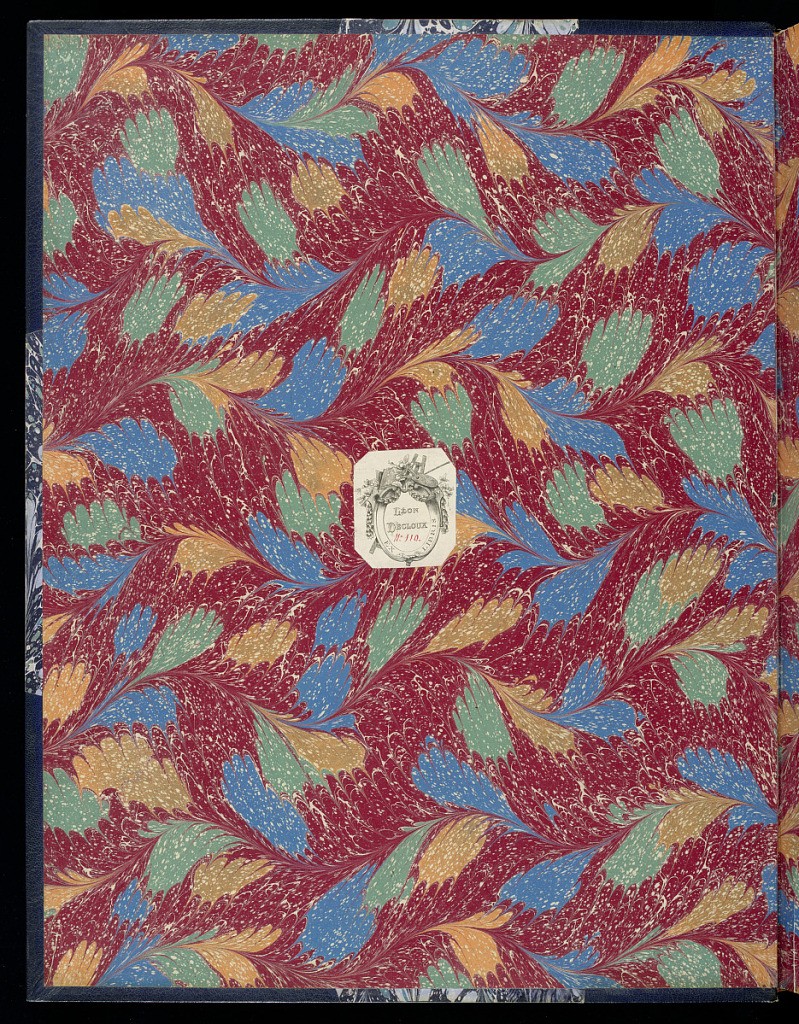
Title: Album of prints: Public Celebrations Given in Paris on the Occasions of the First and Second Marriages of Monseigneur le Dauphin in 1745 and 1747
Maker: Jean François Blondel, French, 1681–1756
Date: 1751
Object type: Book
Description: Album containing the two series of prints made after the celebrations in honor of the marriage of Louis Dauphin and Maria Teresa, Infanta of Spain in 1745 and, after the death of Maria Teresa, of Louis Dauphin with Marie-Josephe of Saxony in 1747. Both print series were published in 1751.
Accession numbers for pages with text were assigned long after pages with engraved images had been established. The sequence for subsequent text pages are as follows:
Text pages 1921-6-207-31/35, after engraving 1921-6-207-2
Text pages 1921-6-207-36/38, after engraving 1921-6-207-3
Text pages 1921-6-207-39, after engraving 1921-6-207-22
Text pages 1921-6-207-40/45, after engraving 1921-6-207-23